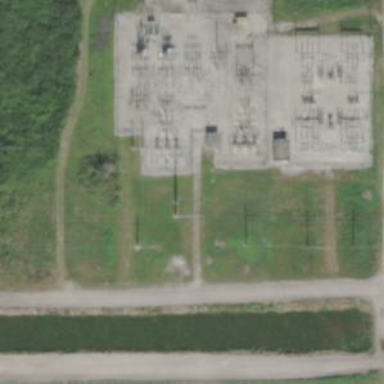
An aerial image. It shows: Power tower.